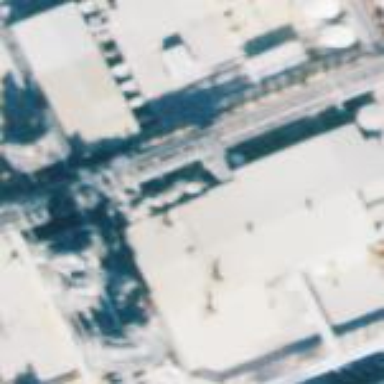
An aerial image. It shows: Industrial building.